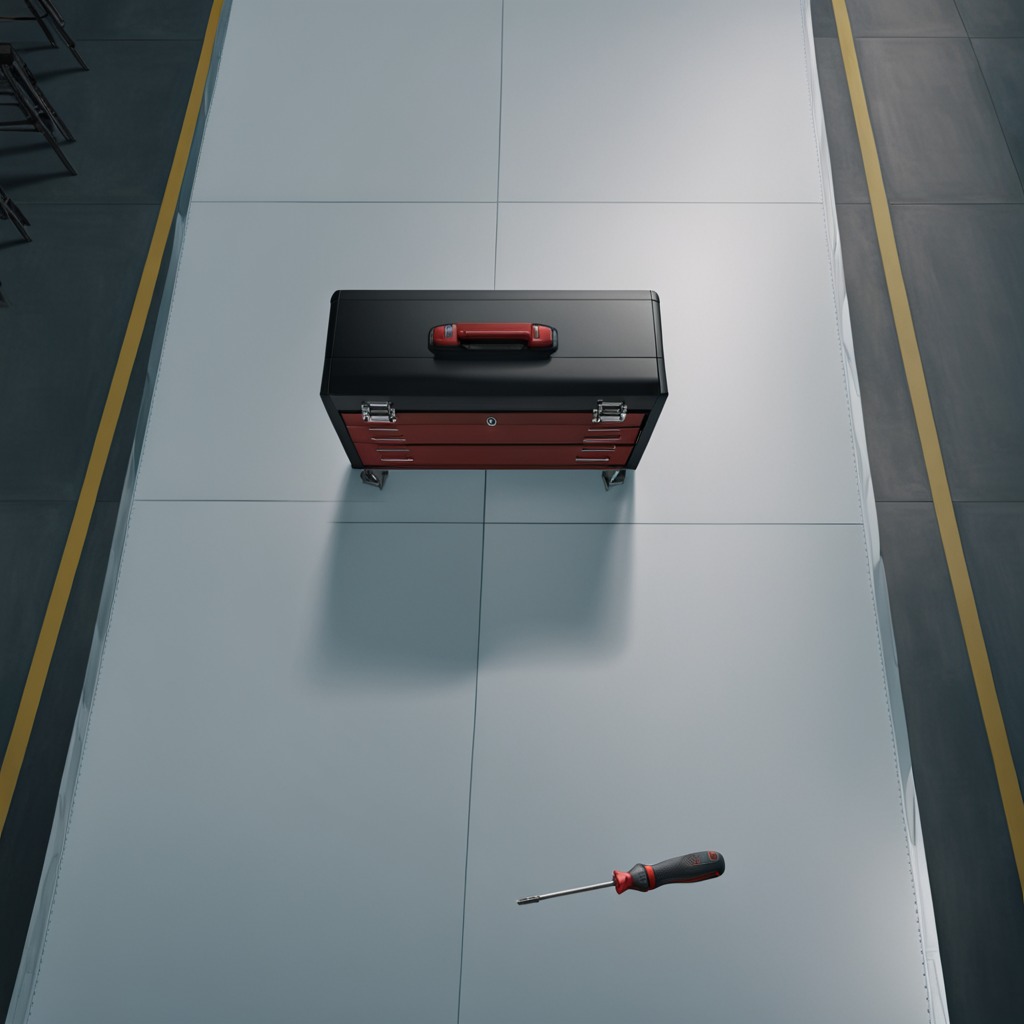
A screwdriver lying on the toolbox surface in an airplane hangar workshop 8K